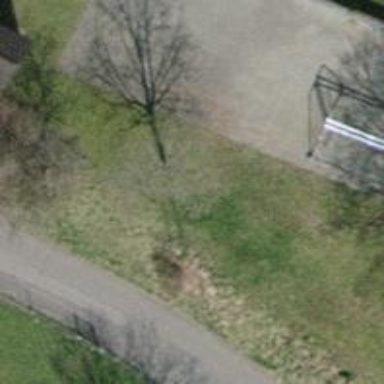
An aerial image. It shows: Avenue lined with trees.